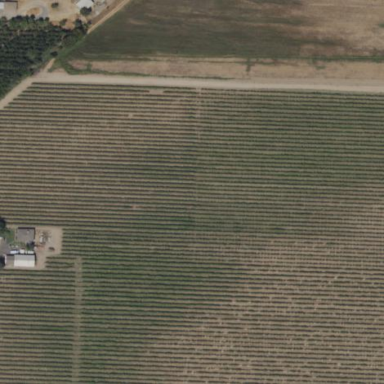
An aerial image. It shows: Vineyard.